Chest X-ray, PA view. Patient: 63 years old, sex M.
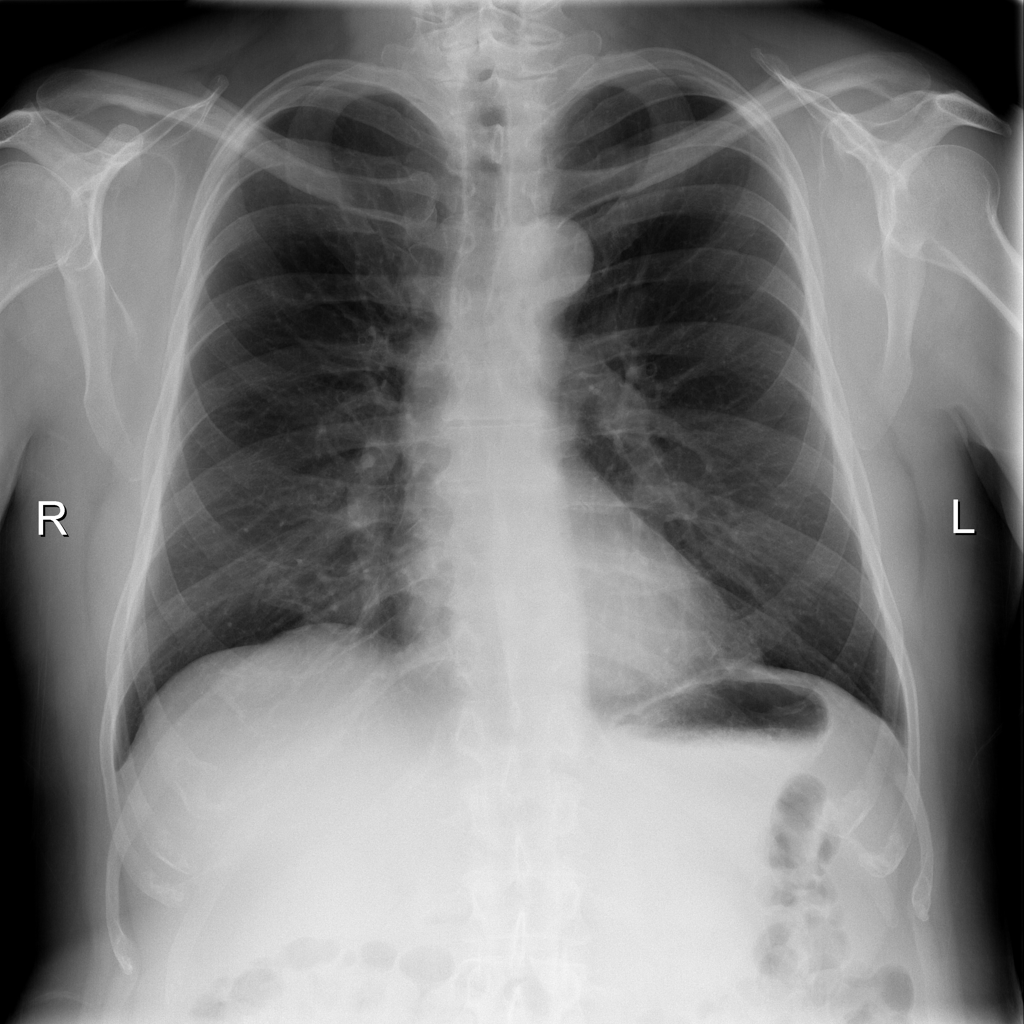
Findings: No Finding